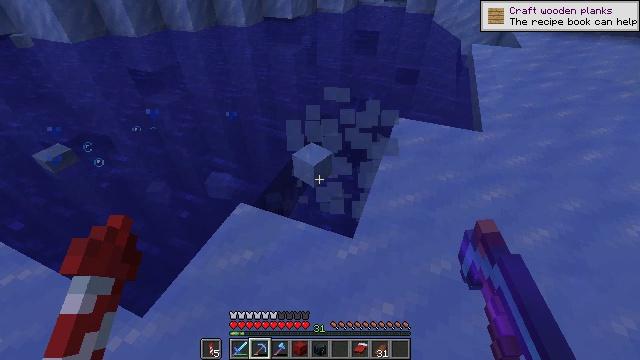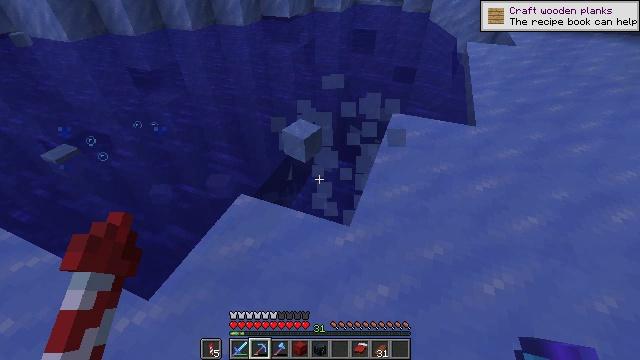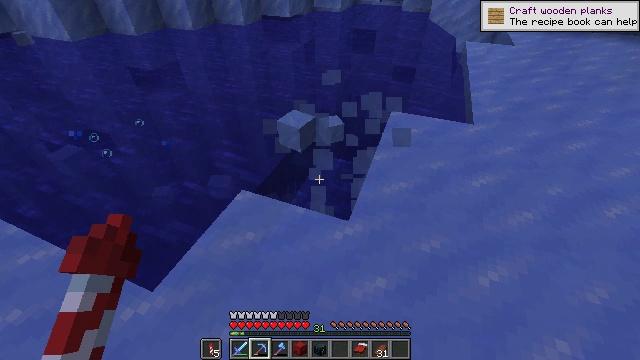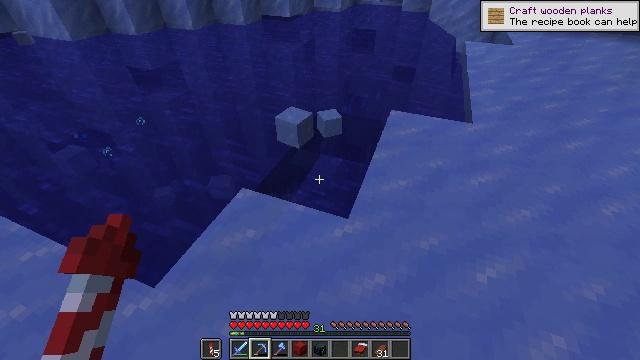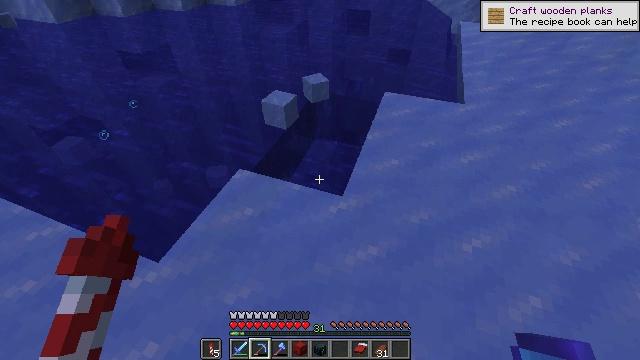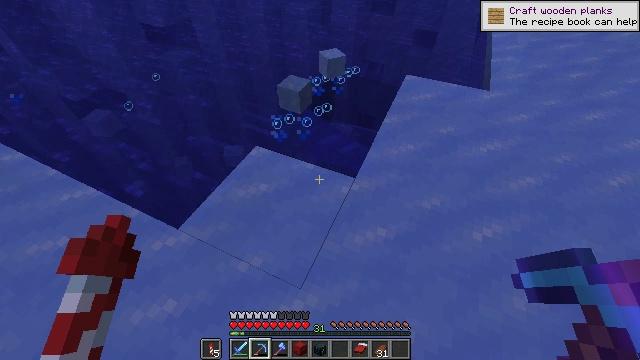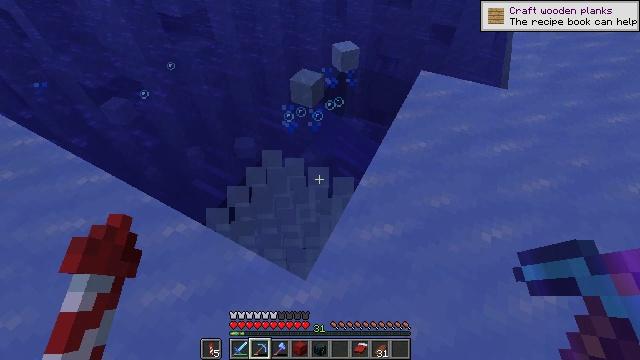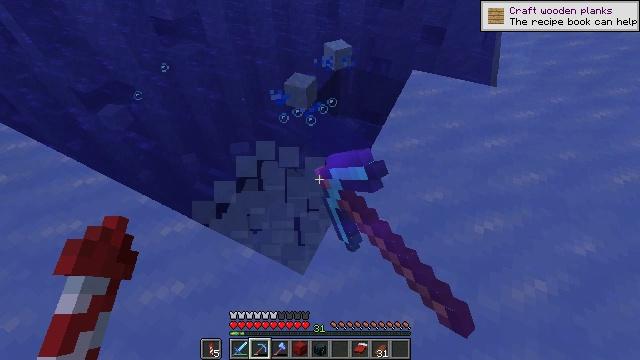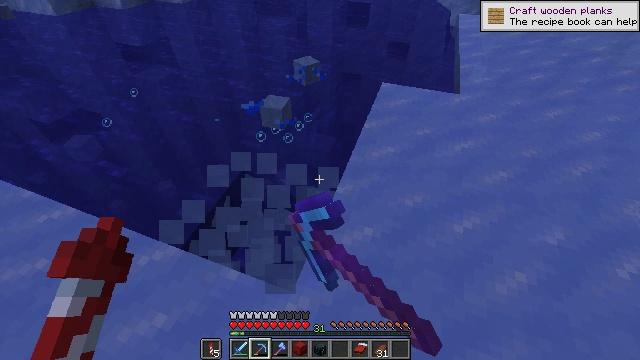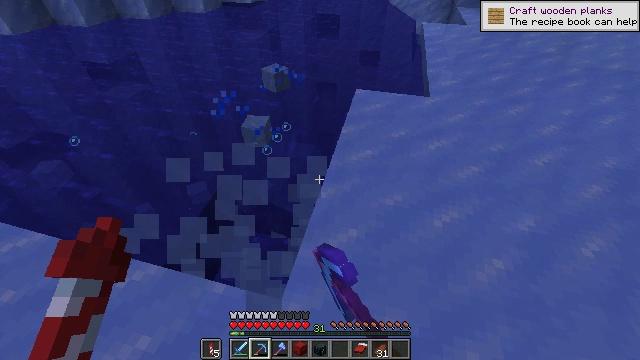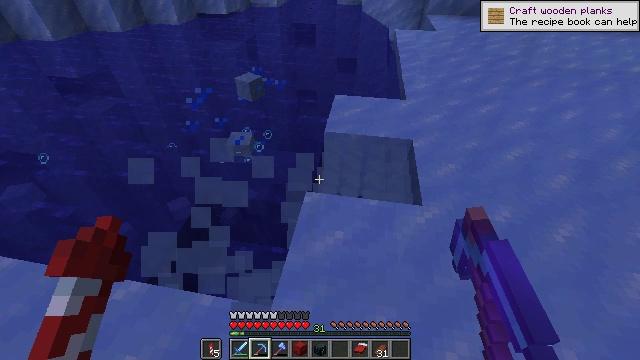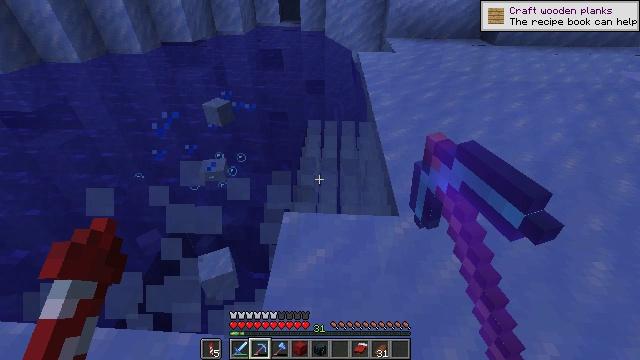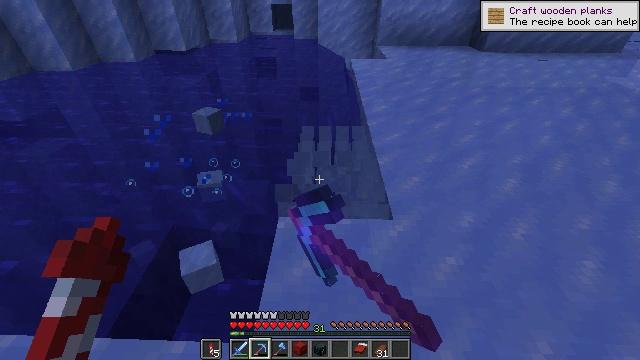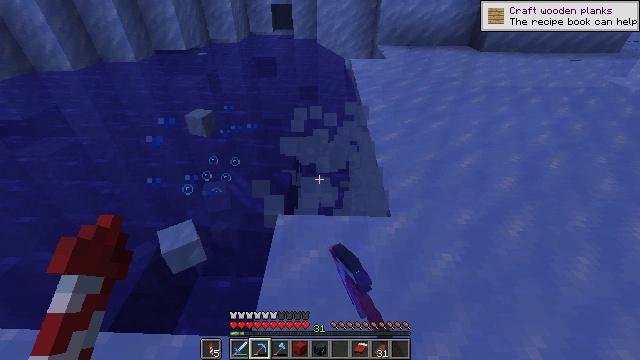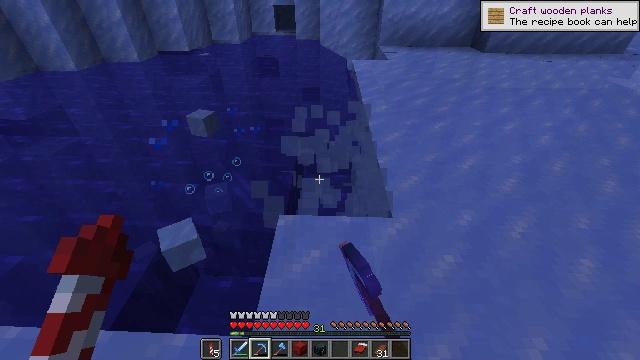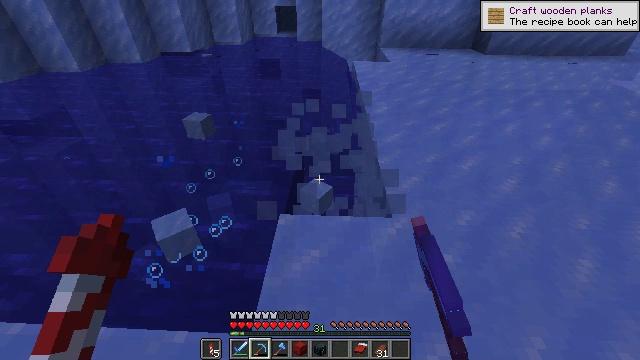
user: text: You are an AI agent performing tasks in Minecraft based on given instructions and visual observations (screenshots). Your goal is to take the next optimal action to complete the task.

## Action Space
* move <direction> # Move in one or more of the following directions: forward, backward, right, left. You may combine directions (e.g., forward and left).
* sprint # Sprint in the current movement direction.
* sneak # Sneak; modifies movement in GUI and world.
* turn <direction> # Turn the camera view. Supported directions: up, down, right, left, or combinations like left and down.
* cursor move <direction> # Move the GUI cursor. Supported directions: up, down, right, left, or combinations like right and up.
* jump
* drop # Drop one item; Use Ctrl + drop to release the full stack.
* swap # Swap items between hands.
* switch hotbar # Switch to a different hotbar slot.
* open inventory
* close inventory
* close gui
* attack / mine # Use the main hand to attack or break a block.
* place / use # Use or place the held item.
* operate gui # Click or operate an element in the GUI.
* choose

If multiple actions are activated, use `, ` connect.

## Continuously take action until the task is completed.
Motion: motion action
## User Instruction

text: Harvest the ice from frozen areas.
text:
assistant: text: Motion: attack / mine
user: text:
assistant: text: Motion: attack / mine
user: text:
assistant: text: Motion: no_op
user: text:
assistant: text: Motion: turn right and down
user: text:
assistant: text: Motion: turn left and down
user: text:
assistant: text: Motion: turn left and down, attack / mine
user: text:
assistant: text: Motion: turn right, attack / mine
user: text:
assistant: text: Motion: turn right and up, attack / mine
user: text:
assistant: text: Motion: turn right and up, attack / mine
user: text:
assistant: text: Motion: turn right and up, attack / mine
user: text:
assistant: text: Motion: turn right and up, attack / mine
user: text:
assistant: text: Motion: turn right and up, attack / mine
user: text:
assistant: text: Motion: attack / mine
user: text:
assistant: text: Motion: attack / mine
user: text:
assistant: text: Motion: attack / mine
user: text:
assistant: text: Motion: no_op
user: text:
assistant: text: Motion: turn left
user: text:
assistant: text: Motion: turn left and down
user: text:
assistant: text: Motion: turn left and down
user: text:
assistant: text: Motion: turn down
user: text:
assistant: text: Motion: turn down, attack / mine
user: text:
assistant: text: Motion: attack / mine
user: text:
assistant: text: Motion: attack / mine
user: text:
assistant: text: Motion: no_op
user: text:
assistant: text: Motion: no_op
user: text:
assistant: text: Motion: no_op
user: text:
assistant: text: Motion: no_op
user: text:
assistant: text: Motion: no_op
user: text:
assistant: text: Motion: no_op
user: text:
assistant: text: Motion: no_op